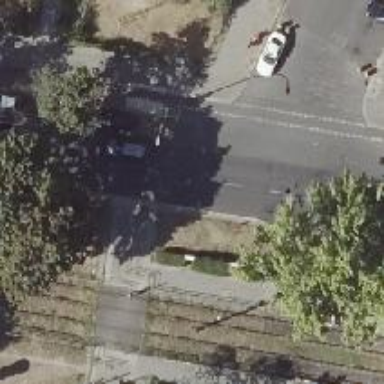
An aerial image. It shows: Unmarked crossing on the road.